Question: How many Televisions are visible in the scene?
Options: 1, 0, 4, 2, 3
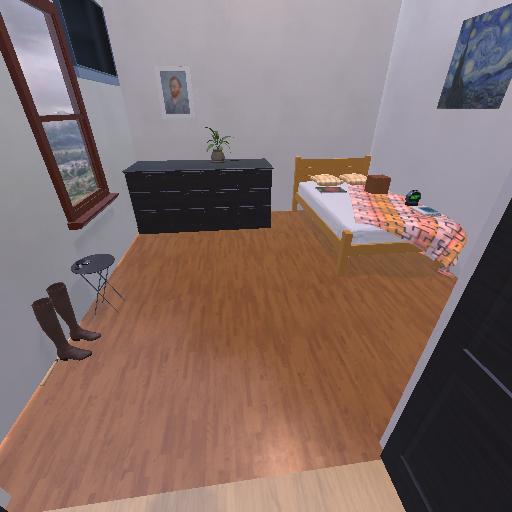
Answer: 1